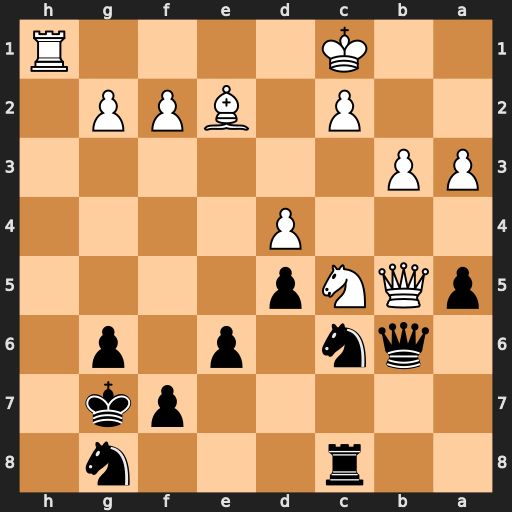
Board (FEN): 2r3n1/5pk1/1qn1p1p1/pQNp4/3P4/PP6/2P1BPP1/2K4R
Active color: b
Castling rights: -
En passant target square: -
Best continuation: Qxb5 Bxb5 Nxd4